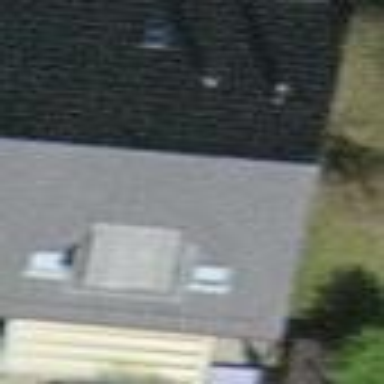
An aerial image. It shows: Building with tile roof.